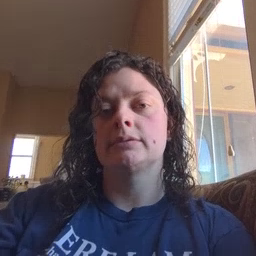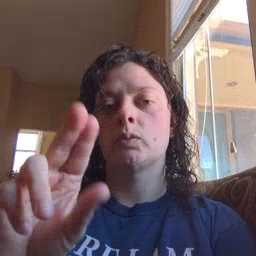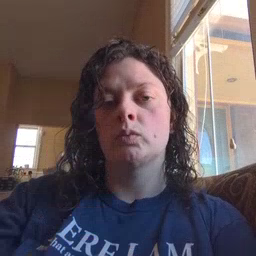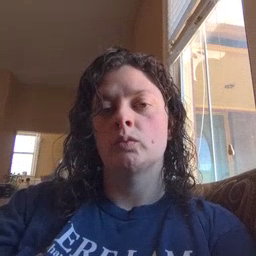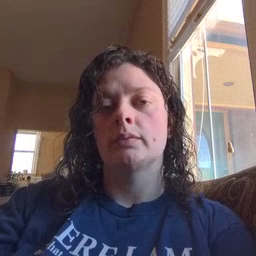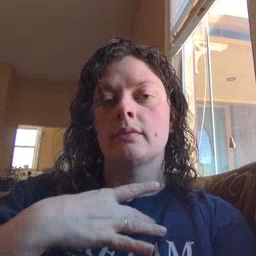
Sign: no